Field crop: tomato
Growth stage: 1
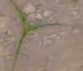
Species: cyperus